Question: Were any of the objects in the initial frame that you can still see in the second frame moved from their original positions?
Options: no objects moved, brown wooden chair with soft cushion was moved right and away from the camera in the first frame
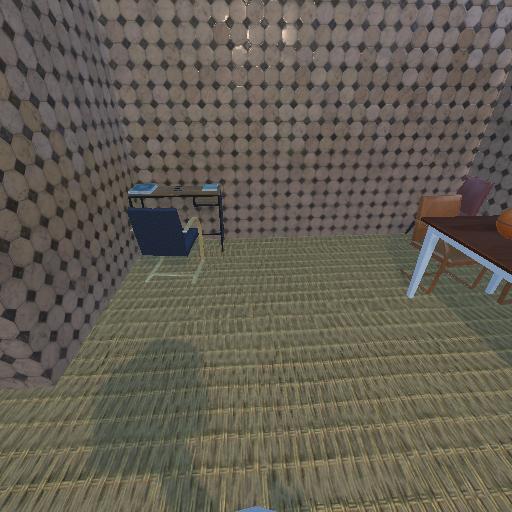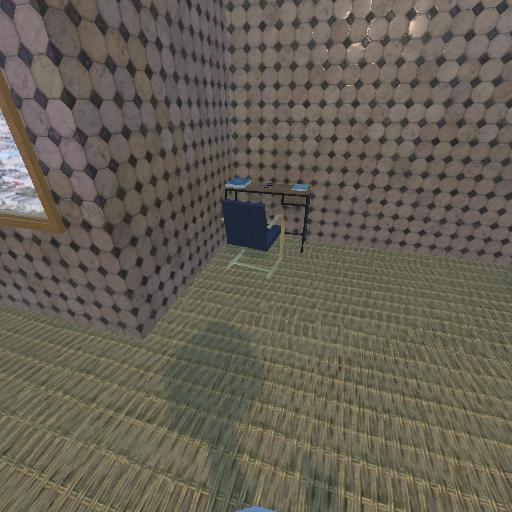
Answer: no objects moved